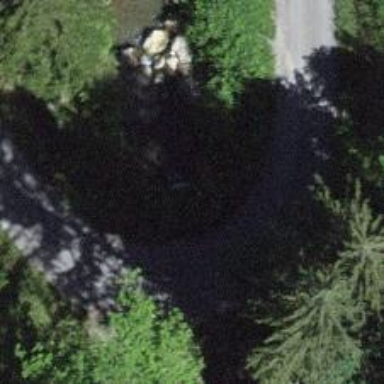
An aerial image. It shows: Tunnel.